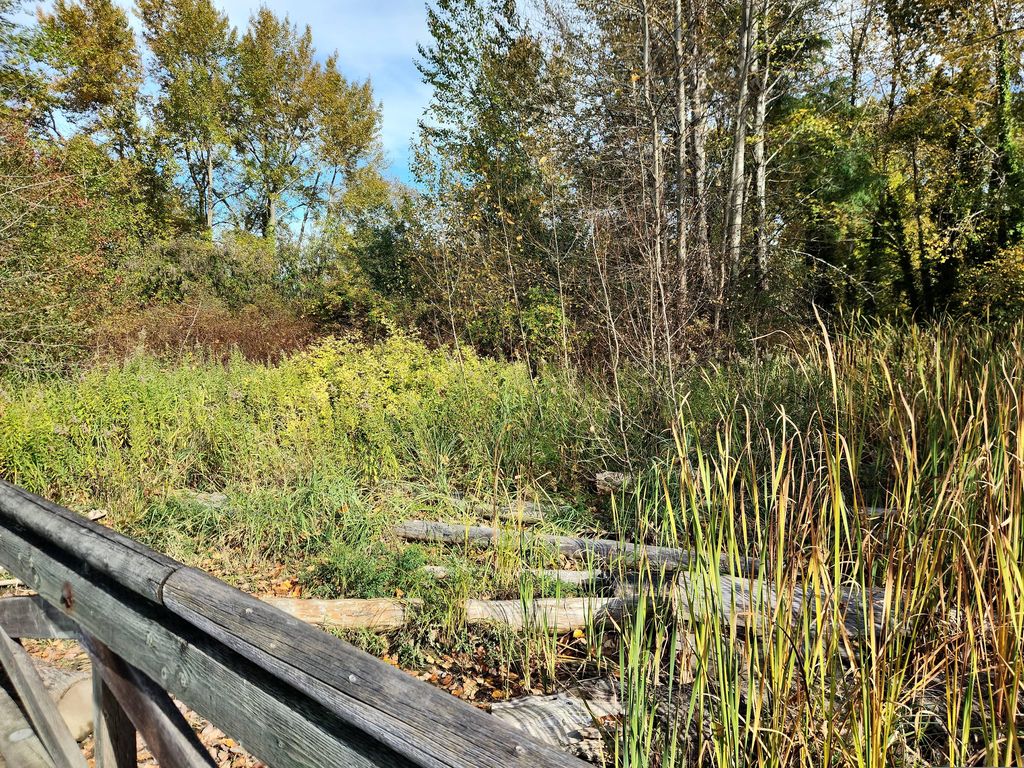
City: vancouver